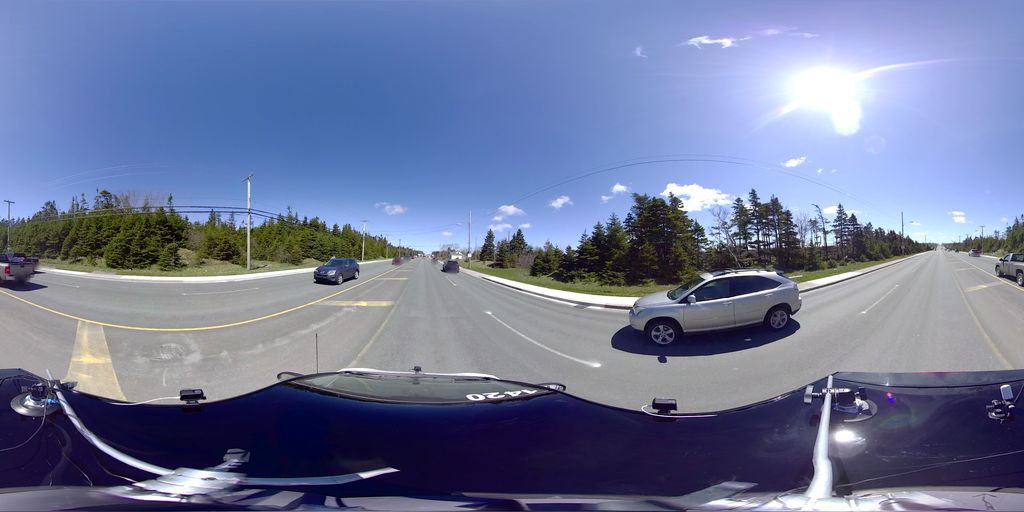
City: st_johns